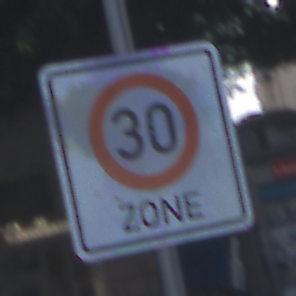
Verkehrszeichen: BeginnZone30
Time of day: SunriseSunset
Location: Outdoor (Urban)
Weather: PartlyCloudy
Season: NotSpecified
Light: Natural